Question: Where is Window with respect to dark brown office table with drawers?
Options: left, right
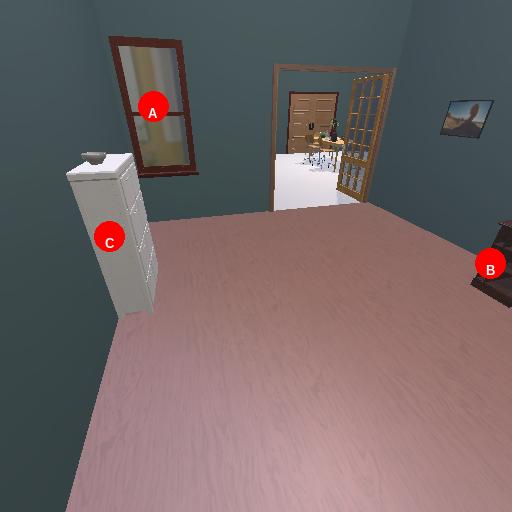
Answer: left